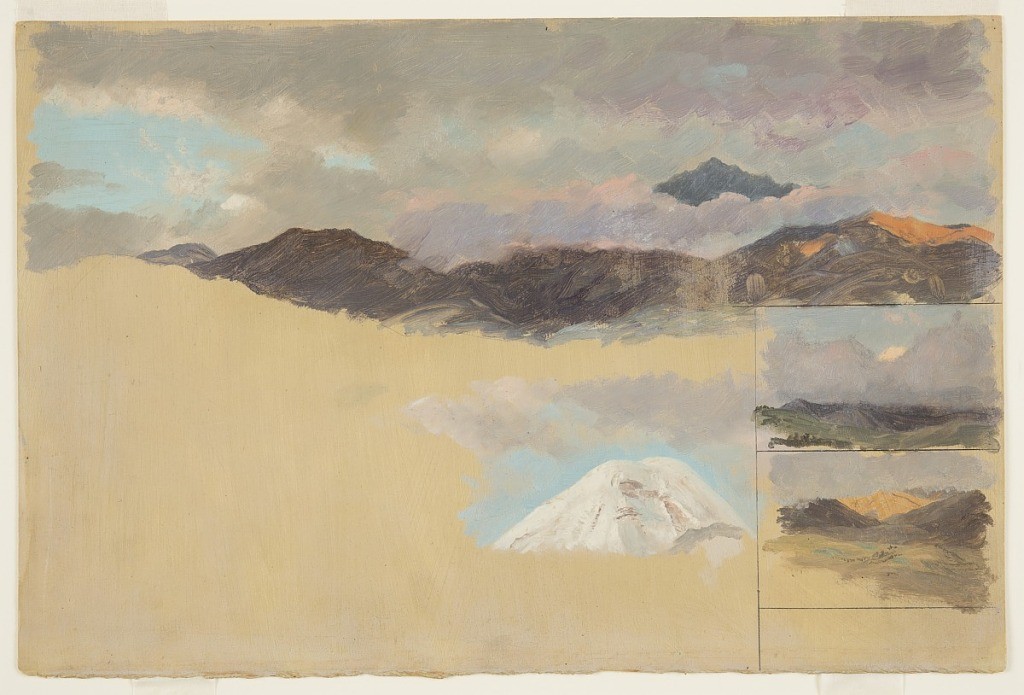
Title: Sketches of Chimborazo, Ecuador
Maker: Frederic Edwin Church, American, 1826–1900
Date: June 1857
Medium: Brush and oil paint, graphite on tan paperboard
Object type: Drawing
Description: Landscape sketches showing four views of the stratovolcano known as Chimborazo in Ecuador, fading in and out of sight behind low, fast-moving clouds. A view of the mountain's foothills topped with dynamic banks of puffy clouds stretches across the upper portion of the composition. The clouds and hillsides at right catch the sun's warm, reddish light. Along the right border at lower right are two views separated by dividing lines, which both show portions of Chimborazo and its foothills with abundant cloud cover. At lower center, a clear view of the mountain's rounded peak is shown beneath a cloud in otherwise bright blue skies. The artist's yellow-green ground is visible at left and lower left.